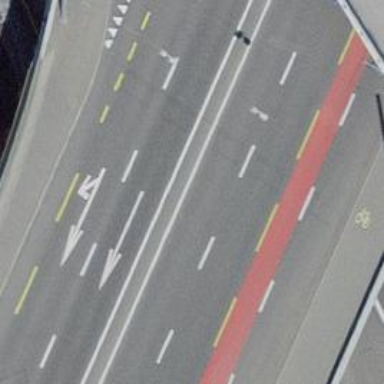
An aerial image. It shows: Primary highway with asphalt surface and designated lane for cyclists.